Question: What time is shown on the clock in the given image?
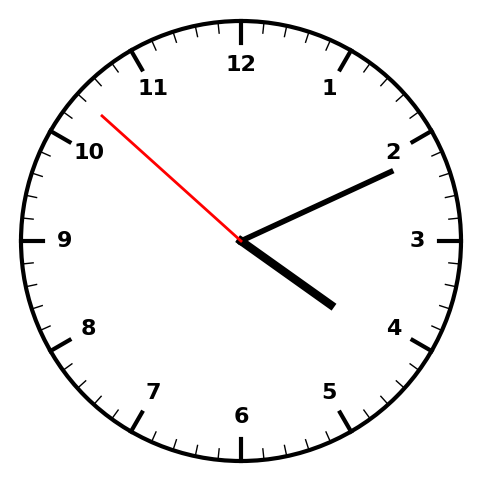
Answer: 04:10:52